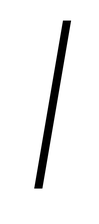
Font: Roboto-Italic_Condensed_ExtraLight_Italic